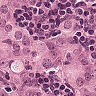
Metastatic tissue present: yes